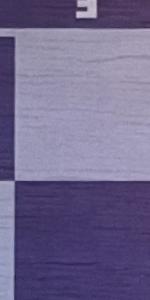
Label: Empty